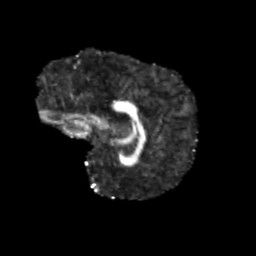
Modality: FA
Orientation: sagittal
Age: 10
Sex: female
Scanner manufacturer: siemens
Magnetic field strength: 3 T
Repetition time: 3.8 s
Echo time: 0.07 s